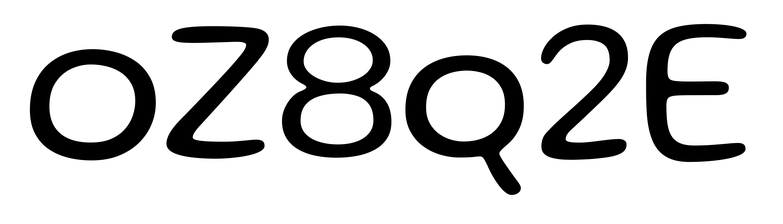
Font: Gluten_Light